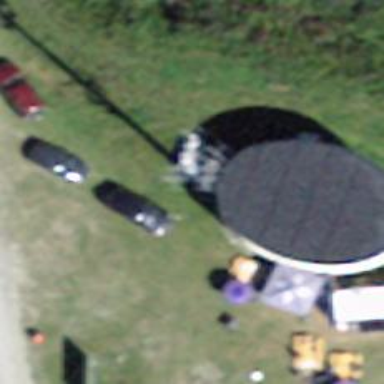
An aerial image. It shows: Communication mast tower.